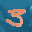
Label: 3